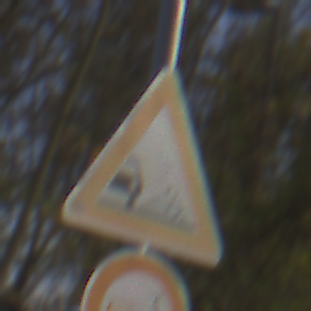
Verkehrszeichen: SplittSchotter
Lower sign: VerbotUeberholenEinspurigeFahrzeuge
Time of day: MorningAfternoon
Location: Outdoor (Urban)
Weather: PartlyCloudy
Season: NotSpecified
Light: Natural